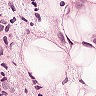
Metastatic tissue present: yes